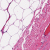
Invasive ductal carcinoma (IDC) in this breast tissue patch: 0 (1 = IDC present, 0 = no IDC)